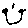
Label: smiley face